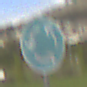
Verkehrszeichen: Kreisverkehr
Umgebung: Outdoor, Suburban
Tageszeit: MorningAfternoon
Wetter: PartlyCloudy
Licht: Natural
Jahreszeit: NotSpecified
Kontrast: HighContrast